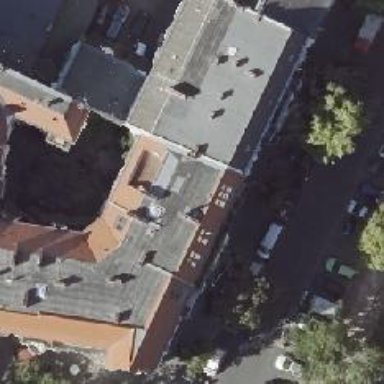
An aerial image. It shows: Kindergarten.